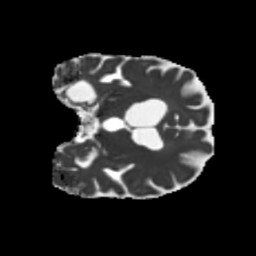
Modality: MD
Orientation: coronal
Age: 75
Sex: male
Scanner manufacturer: siemens
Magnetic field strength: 3 T
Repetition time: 5.25 s
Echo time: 0.08 s